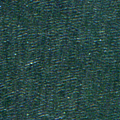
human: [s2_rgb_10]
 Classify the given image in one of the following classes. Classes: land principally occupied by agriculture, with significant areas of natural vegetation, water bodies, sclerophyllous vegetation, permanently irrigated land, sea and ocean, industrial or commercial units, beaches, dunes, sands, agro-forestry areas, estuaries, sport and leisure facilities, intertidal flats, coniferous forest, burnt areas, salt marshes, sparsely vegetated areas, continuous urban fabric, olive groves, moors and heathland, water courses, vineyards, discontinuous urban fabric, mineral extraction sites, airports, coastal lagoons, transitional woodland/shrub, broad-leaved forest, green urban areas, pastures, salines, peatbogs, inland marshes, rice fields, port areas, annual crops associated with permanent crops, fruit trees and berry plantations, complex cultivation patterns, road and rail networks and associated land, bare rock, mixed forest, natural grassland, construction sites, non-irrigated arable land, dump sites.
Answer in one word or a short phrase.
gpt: sea and ocean